Interaction volume radius: 10 \u00c5
Interaction volume height: 25 \u00c5
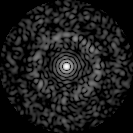
Disorder parameter: 0.8483